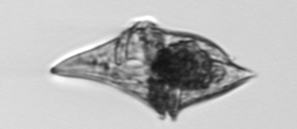
Label: Gyrodinium